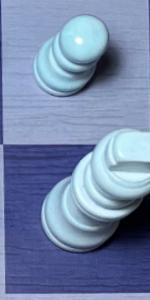
Label: King_White